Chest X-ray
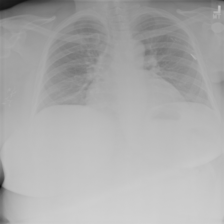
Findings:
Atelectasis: negative
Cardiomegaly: negative
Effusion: negative
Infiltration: negative
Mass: negative
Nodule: negative
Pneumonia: negative
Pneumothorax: negative
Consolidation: negative
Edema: negative
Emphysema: negative
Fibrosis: negative
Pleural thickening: negative
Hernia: negative